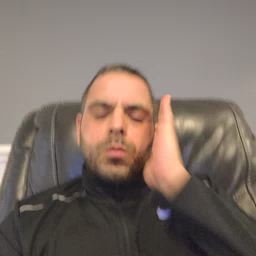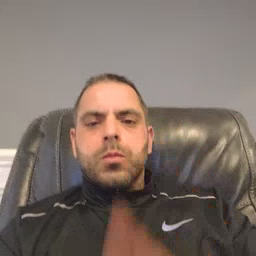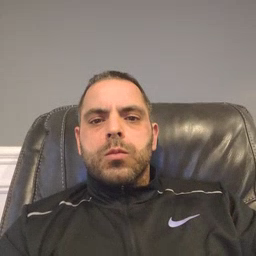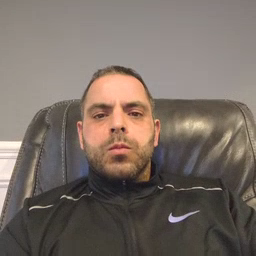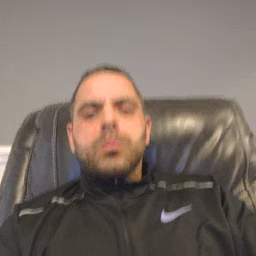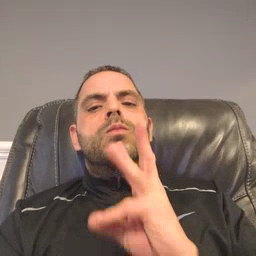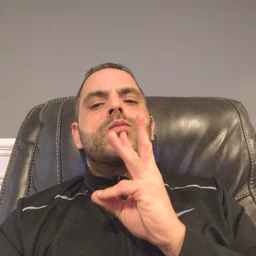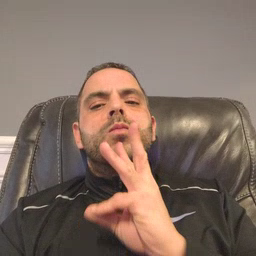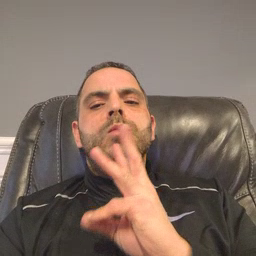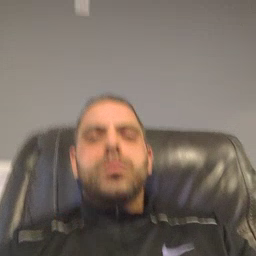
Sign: water